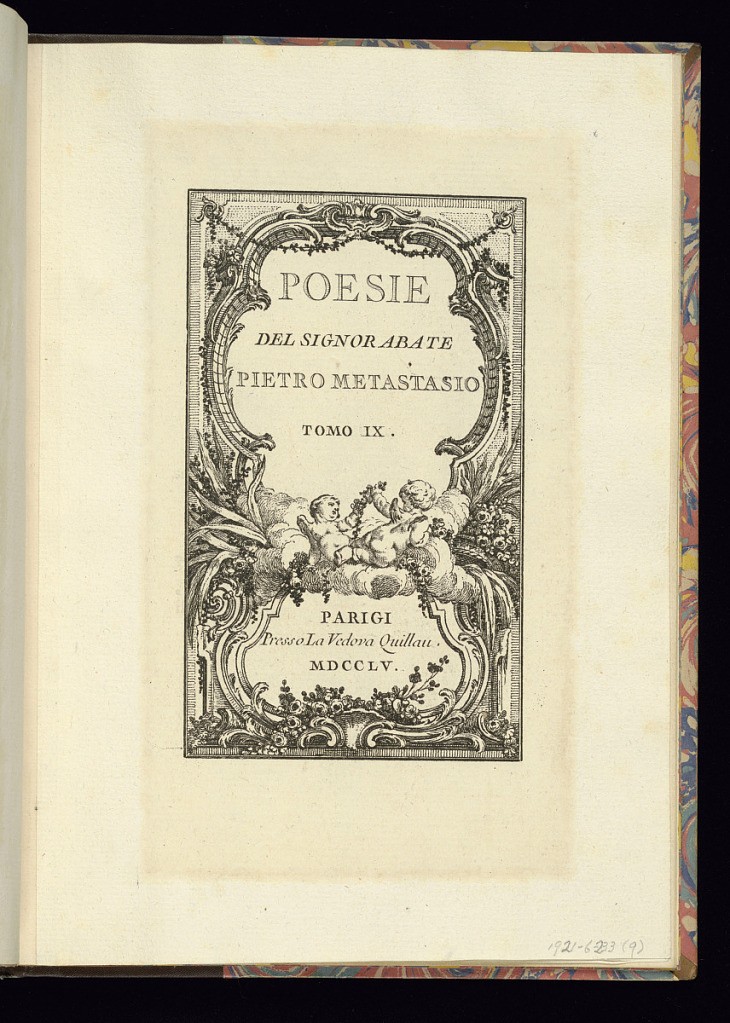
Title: Title Page
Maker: Pietro Metastasio, Italian, 1698 – 1782
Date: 1755
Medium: Etching on laid paper
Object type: Print
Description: Title page for the ninth of ten volumes of poetry by Metastasio. The title, address and date are lettered within an ornamental border, featuring trellis, c-scrolls, acanthus leaf, and palm leaf ornament, fleurons, garlands of flowers, cartouches, clouds, and two winged putti.